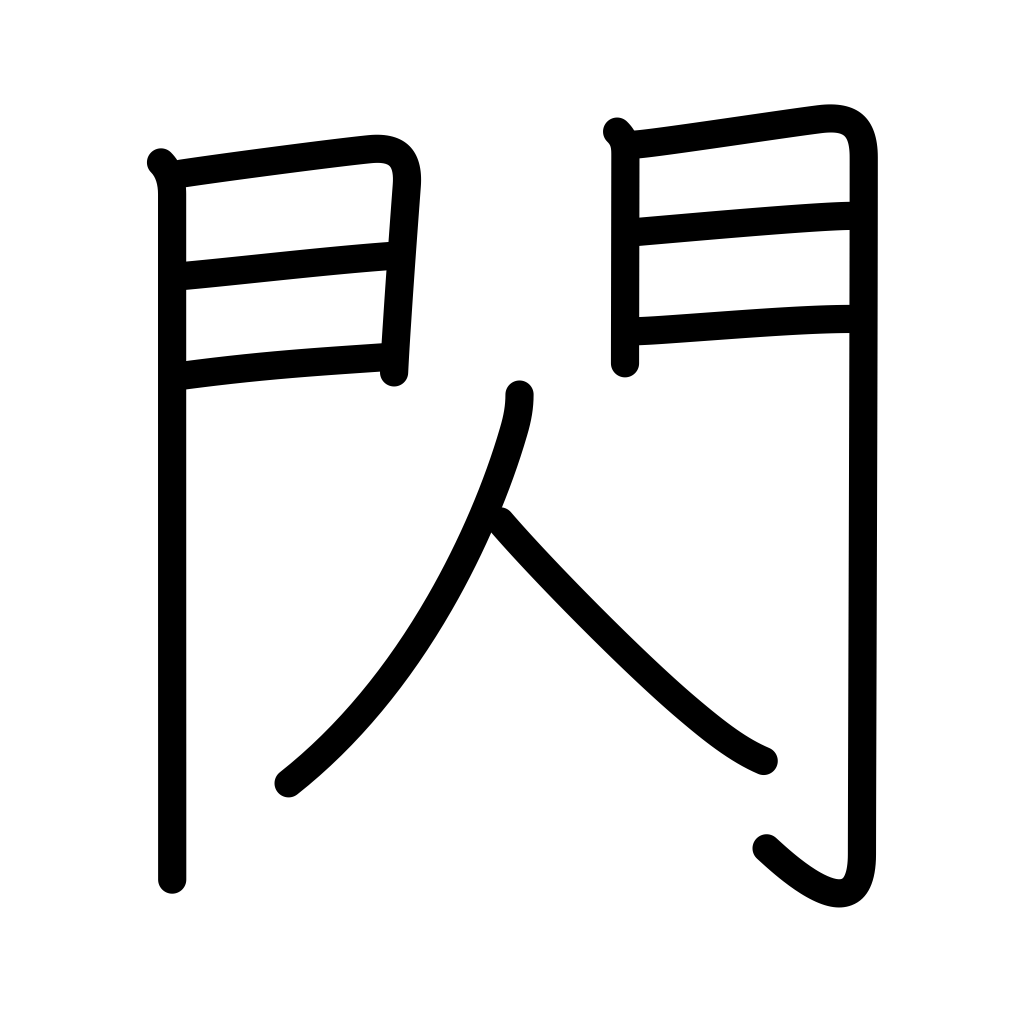
Meaning: flash, brandish